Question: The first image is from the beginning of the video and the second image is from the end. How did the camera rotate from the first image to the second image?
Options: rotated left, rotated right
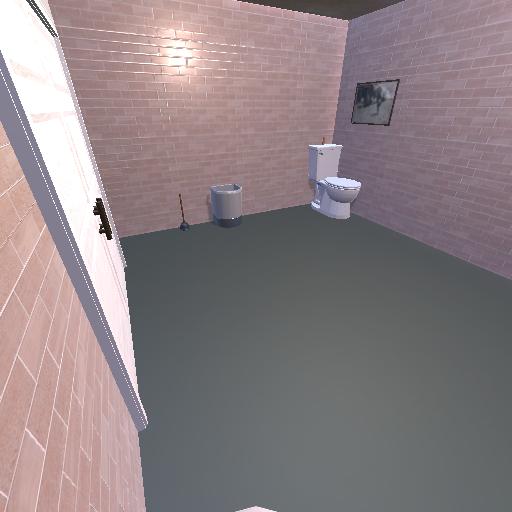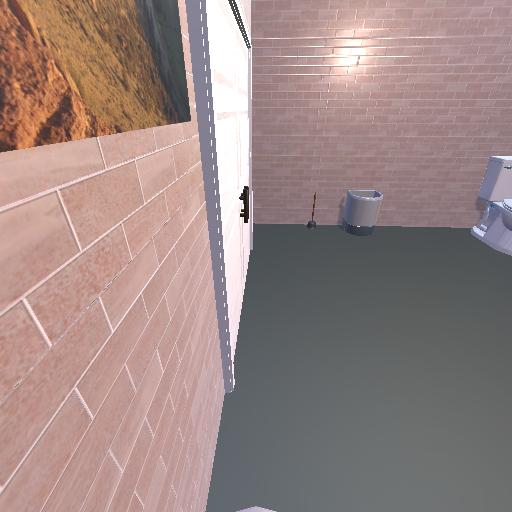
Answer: rotated left